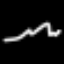
Label: squiggle